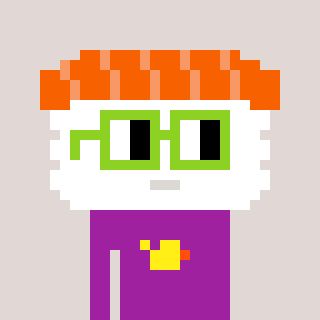
a pixel art character with square light green glasses, a nigiri-shaped head and a magenta-colored body on a warm background